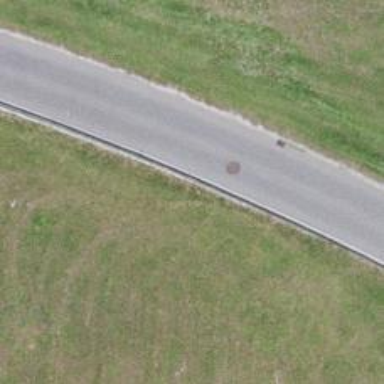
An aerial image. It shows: Guard rail.